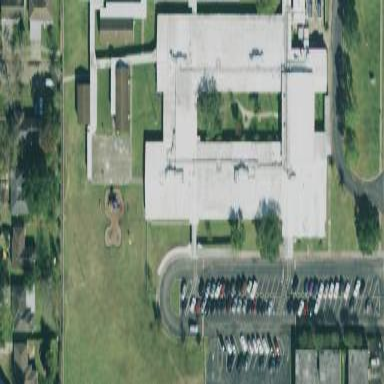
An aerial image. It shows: School.